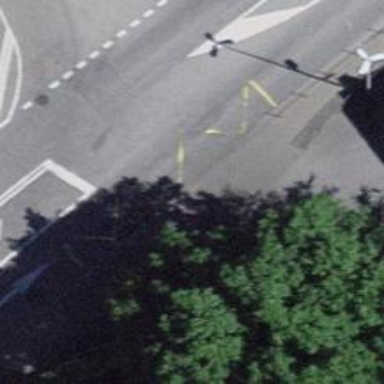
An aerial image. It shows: Bus stop with platform for public transport.